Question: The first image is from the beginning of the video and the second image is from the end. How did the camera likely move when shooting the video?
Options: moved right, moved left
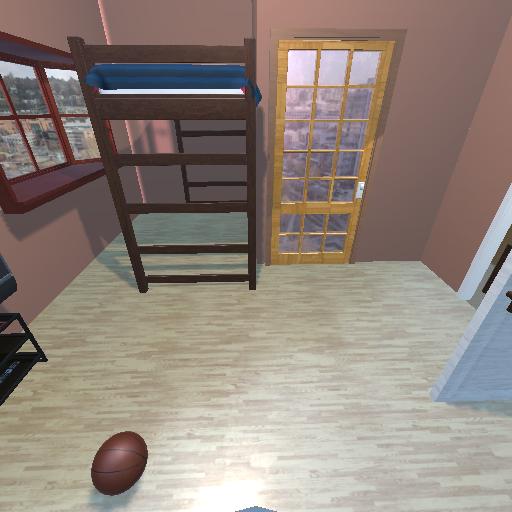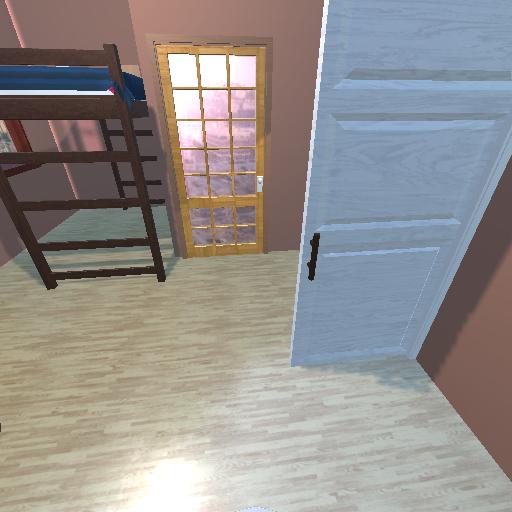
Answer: moved right